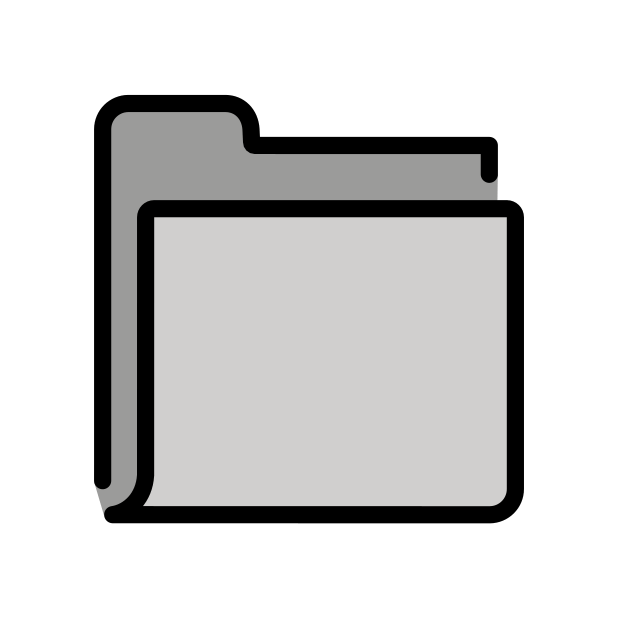
file folder